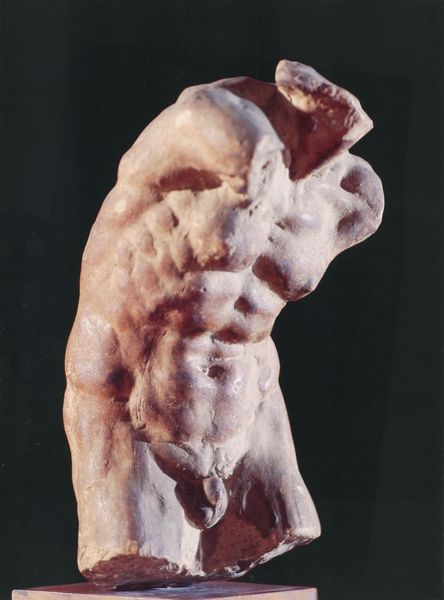
Titel: Bozzetto für den bartlosen Sklaven
Künstler: Michelangelo
Institution: Florenz, Casa Buonarotti
Schlagwörter: akt, kopf, körper, mann, nackt, brust, rot, arme, stein, hals, schultern, skulptur, statue, ton, bein, muskeln, büste, nabel, bauch, podest, bauchnabel, brustwarzen, geschlecht, penis, rippen, torso, seite, fragment, korpus, kaputt, muskel, kopflos, hoden, nmackt, t, halks, muskel#, beinansatz